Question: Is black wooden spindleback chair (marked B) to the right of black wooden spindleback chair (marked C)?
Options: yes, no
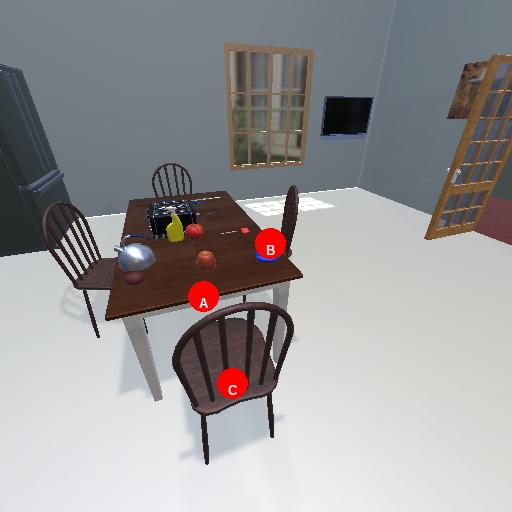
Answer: yes